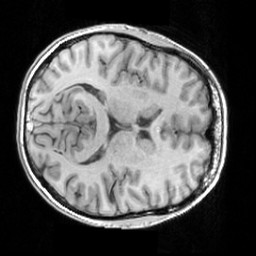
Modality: T1w
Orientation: axial
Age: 27
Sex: female
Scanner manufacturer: siemens
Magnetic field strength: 3 T
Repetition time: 1.63 s
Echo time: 0.00311 s